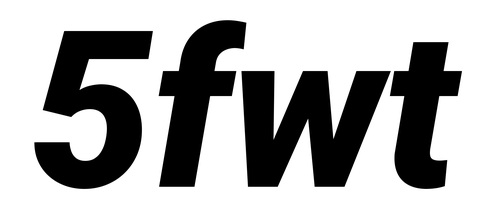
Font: Roboto-Italic_Black_Italic